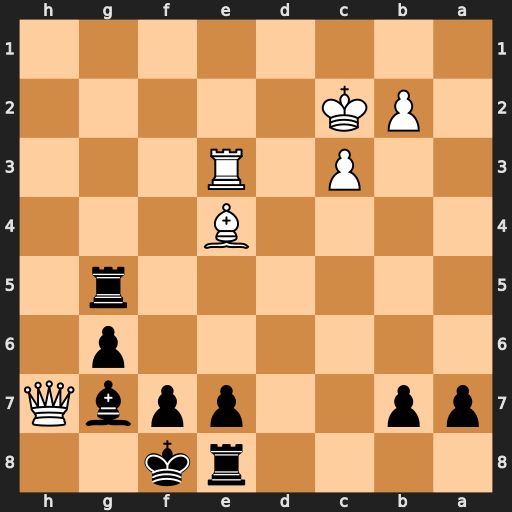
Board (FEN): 4rk2/pp2ppbQ/6p1/6r1/4B3/2P1R3/1PK5/8
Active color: b
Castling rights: -
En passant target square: -
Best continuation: Rh5 Qxh5 gxh5